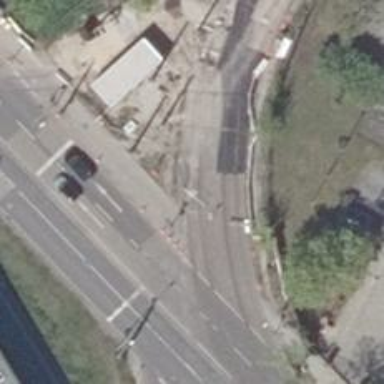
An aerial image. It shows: Railway signal.